Question: I'm trying to develop simple swing ADF application with Jdeveloper but I faced this error when I tried to create Master/Detail form. I checked my bc4j file but I think it is fine. Here it is:
'''
<?xml version = '1.0' encoding = 'UTF-8'?>
<BC4JConfig version="11.1" xmlns="http://xmlns.oracle.com/bc4j/configuration">
<AppModuleConfigBag ApplicationName="maintenance.model.AppModule">
<AppModuleConfig name="AppModuleLocal" ApplicationName="maintenance.model.AppModule" DeployPlatform="LOCAL" JDBCName="Connection1" jbo.project="maintenance.model.AppModel">
<Database jbo.sql92.JdbcDriverClass="com.mysql.jdbc.Driver" jbo.TypeMapEntries="Java" jbo.SQLBuilder="SQL92"/>
<Security AppModuleJndiName="maintenance.model.AppModule"/>
</AppModuleConfig>
<AppModuleConfig name="AppModuleShared" ApplicationName="maintenance.model.AppModule" DeployPlatform="LOCAL" JDBCName="Connection1" jbo.project="maintenance.model.AppModel">
<AM-Pooling jbo.ampool.maxpoolsize="1" jbo.ampool.isuseexclusive="false"/>
<Database jbo.sql92.JdbcDriverClass="com.mysql.jdbc.Driver" jbo.TypeMapEntries="Java" jbo.SQLBuilder="SQL92"/>
<Security AppModuleJndiName="maintenance.model.AppModule"/>
</AppModuleConfig>
</AppModuleConfigBag>
</BC4JConfig
'''
and here is the picture of my Application in the IDE:

Can anybody Help my I'm new to Jdeveloper and I'm using 11.1.1.5.0
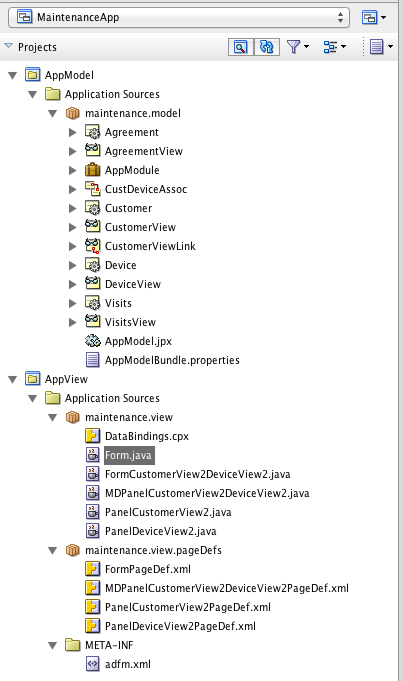
Answer: go here
JBO-25058 and JBO-26001 exceptions
<URL>
JBO-26001: NoXMLFileException
<URL>